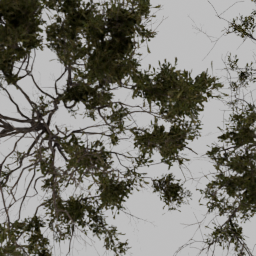
Label: nature